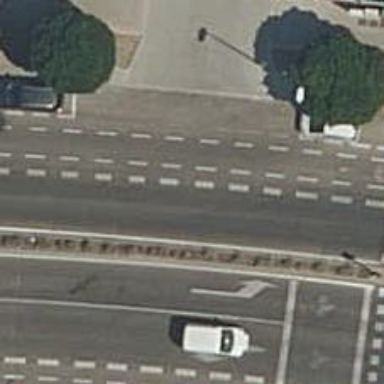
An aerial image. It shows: Residential road with asphalt surface. There is shared busway on the right for cyclists.